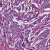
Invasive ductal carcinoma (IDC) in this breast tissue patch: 1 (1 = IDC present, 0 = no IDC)